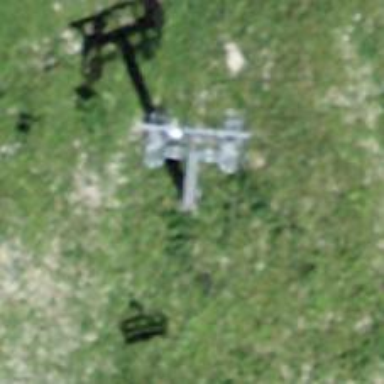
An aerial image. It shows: Pylon for aerialway.